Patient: sex M, age 47
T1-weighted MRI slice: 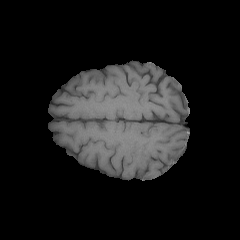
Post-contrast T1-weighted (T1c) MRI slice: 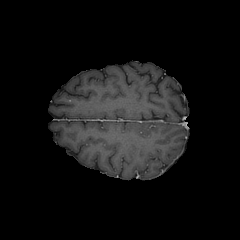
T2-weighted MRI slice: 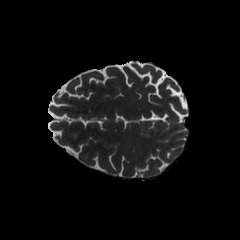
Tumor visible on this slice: no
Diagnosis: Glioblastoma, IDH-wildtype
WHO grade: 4